Question: I writing a stored procedure to copy rows in a table.
This is the table

I want to copy this but the ParentId should be linked to the new row.
If i do a simple INSERT INTO > SELECT FROM the ParentId will be linked to the ProductId 22 not the new ProductId as you can see above.
Any suggestion?
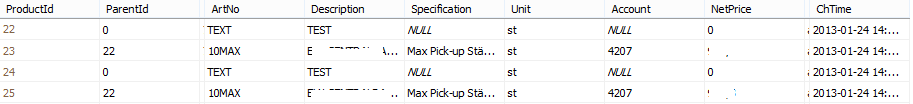
Answer: Your question is not completely clear, but if I understand it correctly, you are trying to copy several rows that build a hierarchy while preserving that hierarchy.
This cannot be done in one step. You need to first copy the rows and record the new and their matching old ids. Then you can update the references in the new rows to point to the new parents.
The simplest way to do this is using the MERGE statement:
'''
CREATE TABLE dbo.tst(id INT IDENTITY(1,1), parent_id INT, other INT);
INSERT INTO dbo.tst(parent_id, other)VALUES(NULL,1);
INSERT INTO dbo.tst(parent_id, other)VALUES(1,2);
INSERT INTO dbo.tst(parent_id, other)VALUES(1,3);
INSERT INTO dbo.tst(parent_id, other)VALUES(3,4);
INSERT INTO dbo.tst(parent_id, other)VALUES(NULL,5);
INSERT INTO dbo.tst(parent_id, other)VALUES(5,6);
CREATE TABLE #tmp(old_id INT, new_id INT);
MERGE dbo.tst AS trg
USING dbo.tst AS src
ON (0=1)
WHEN NOT MATCHED
AND (src.id >= 1) --here you can put your own WHERE clause.
THEN
INSERT(parent_id, other)
VALUES(src.parent_id, src.other)
OUTPUT src.id, INSERTED.id INTO #tmp(old_id, new_id);
UPDATE trg SET
parent_id = tmp_translate.new_id
FROM dbo.tst AS trg
JOIN #tmp AS tmp_filter
ON trg.id = tmp_filter.new_id
JOIN #tmp AS tmp_translate
ON trg.parent_id = tmp_translate.old_id;
SELECT * FROM dbo.tst;
'''
The line with the comment is the place where you can put your own where clause to select the rows that you want to copy. make sure to actually copy all referenced parents. If you copy a child without its parent the update will not catch it and it will point to the old parent in the end.
You also should wrap the MERGE and the UPDATE in a transaction to prevent someone else from reading the new and not yet finished records.